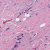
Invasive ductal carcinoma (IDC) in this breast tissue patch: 1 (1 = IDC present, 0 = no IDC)